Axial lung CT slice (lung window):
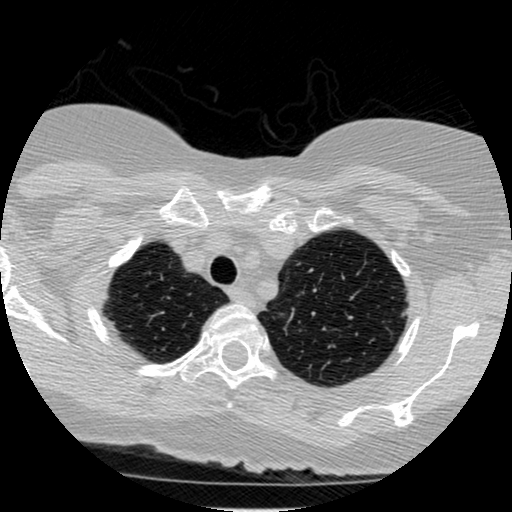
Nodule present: yes
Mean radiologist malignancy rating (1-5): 3